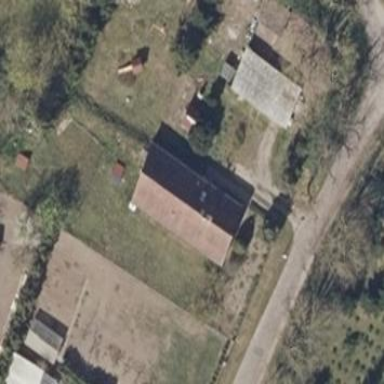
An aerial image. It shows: Simple and straightforward house.